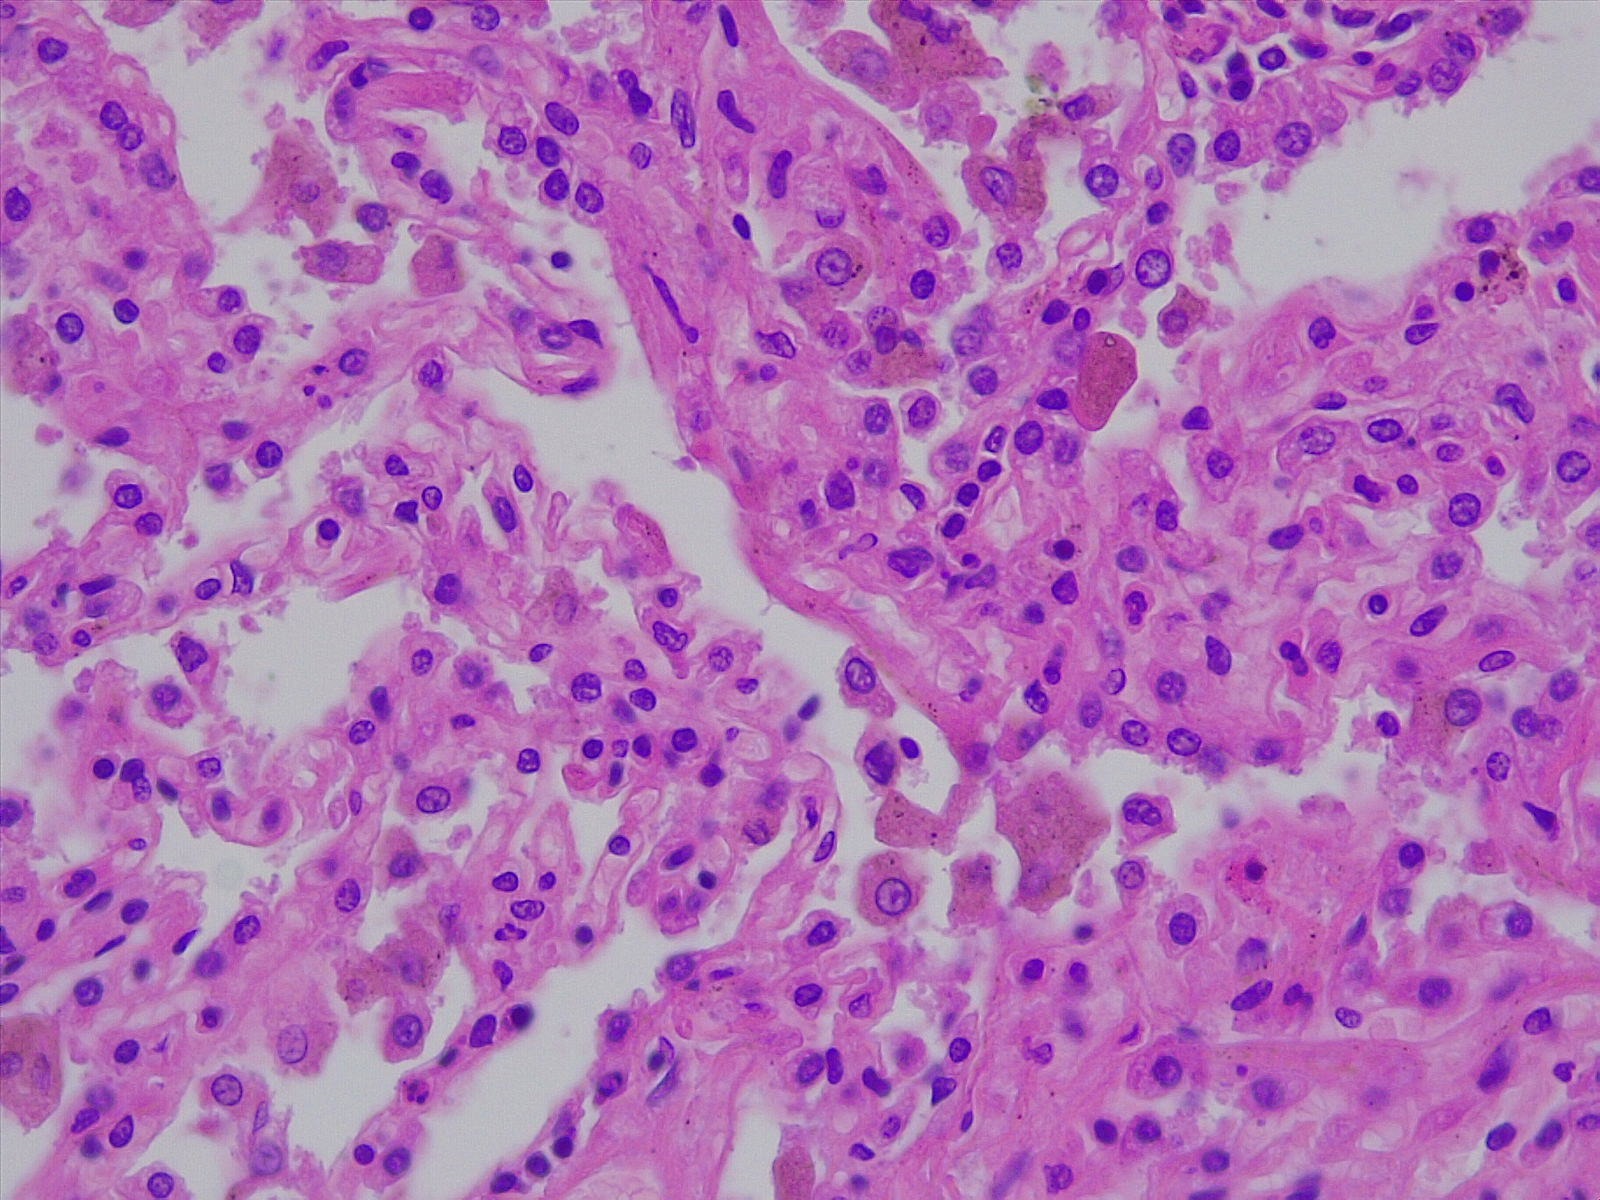
Label: normal lung tissue